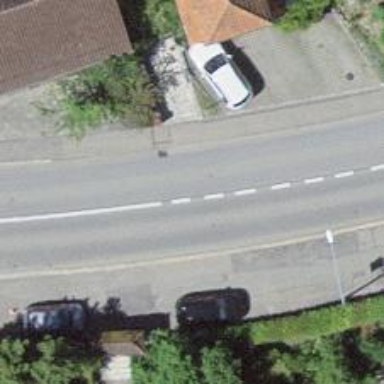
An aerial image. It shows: Zebra crossing on the road.